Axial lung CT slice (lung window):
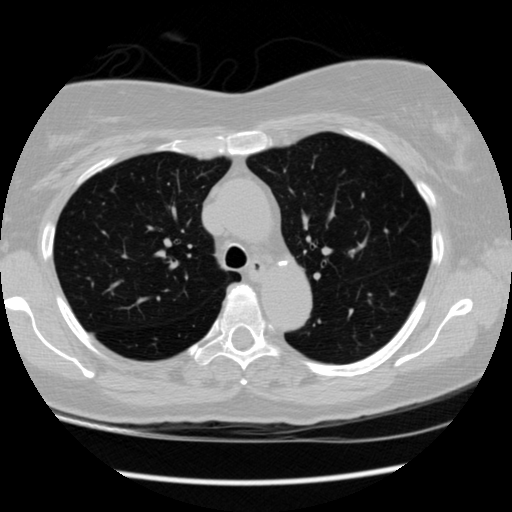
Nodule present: no